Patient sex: M
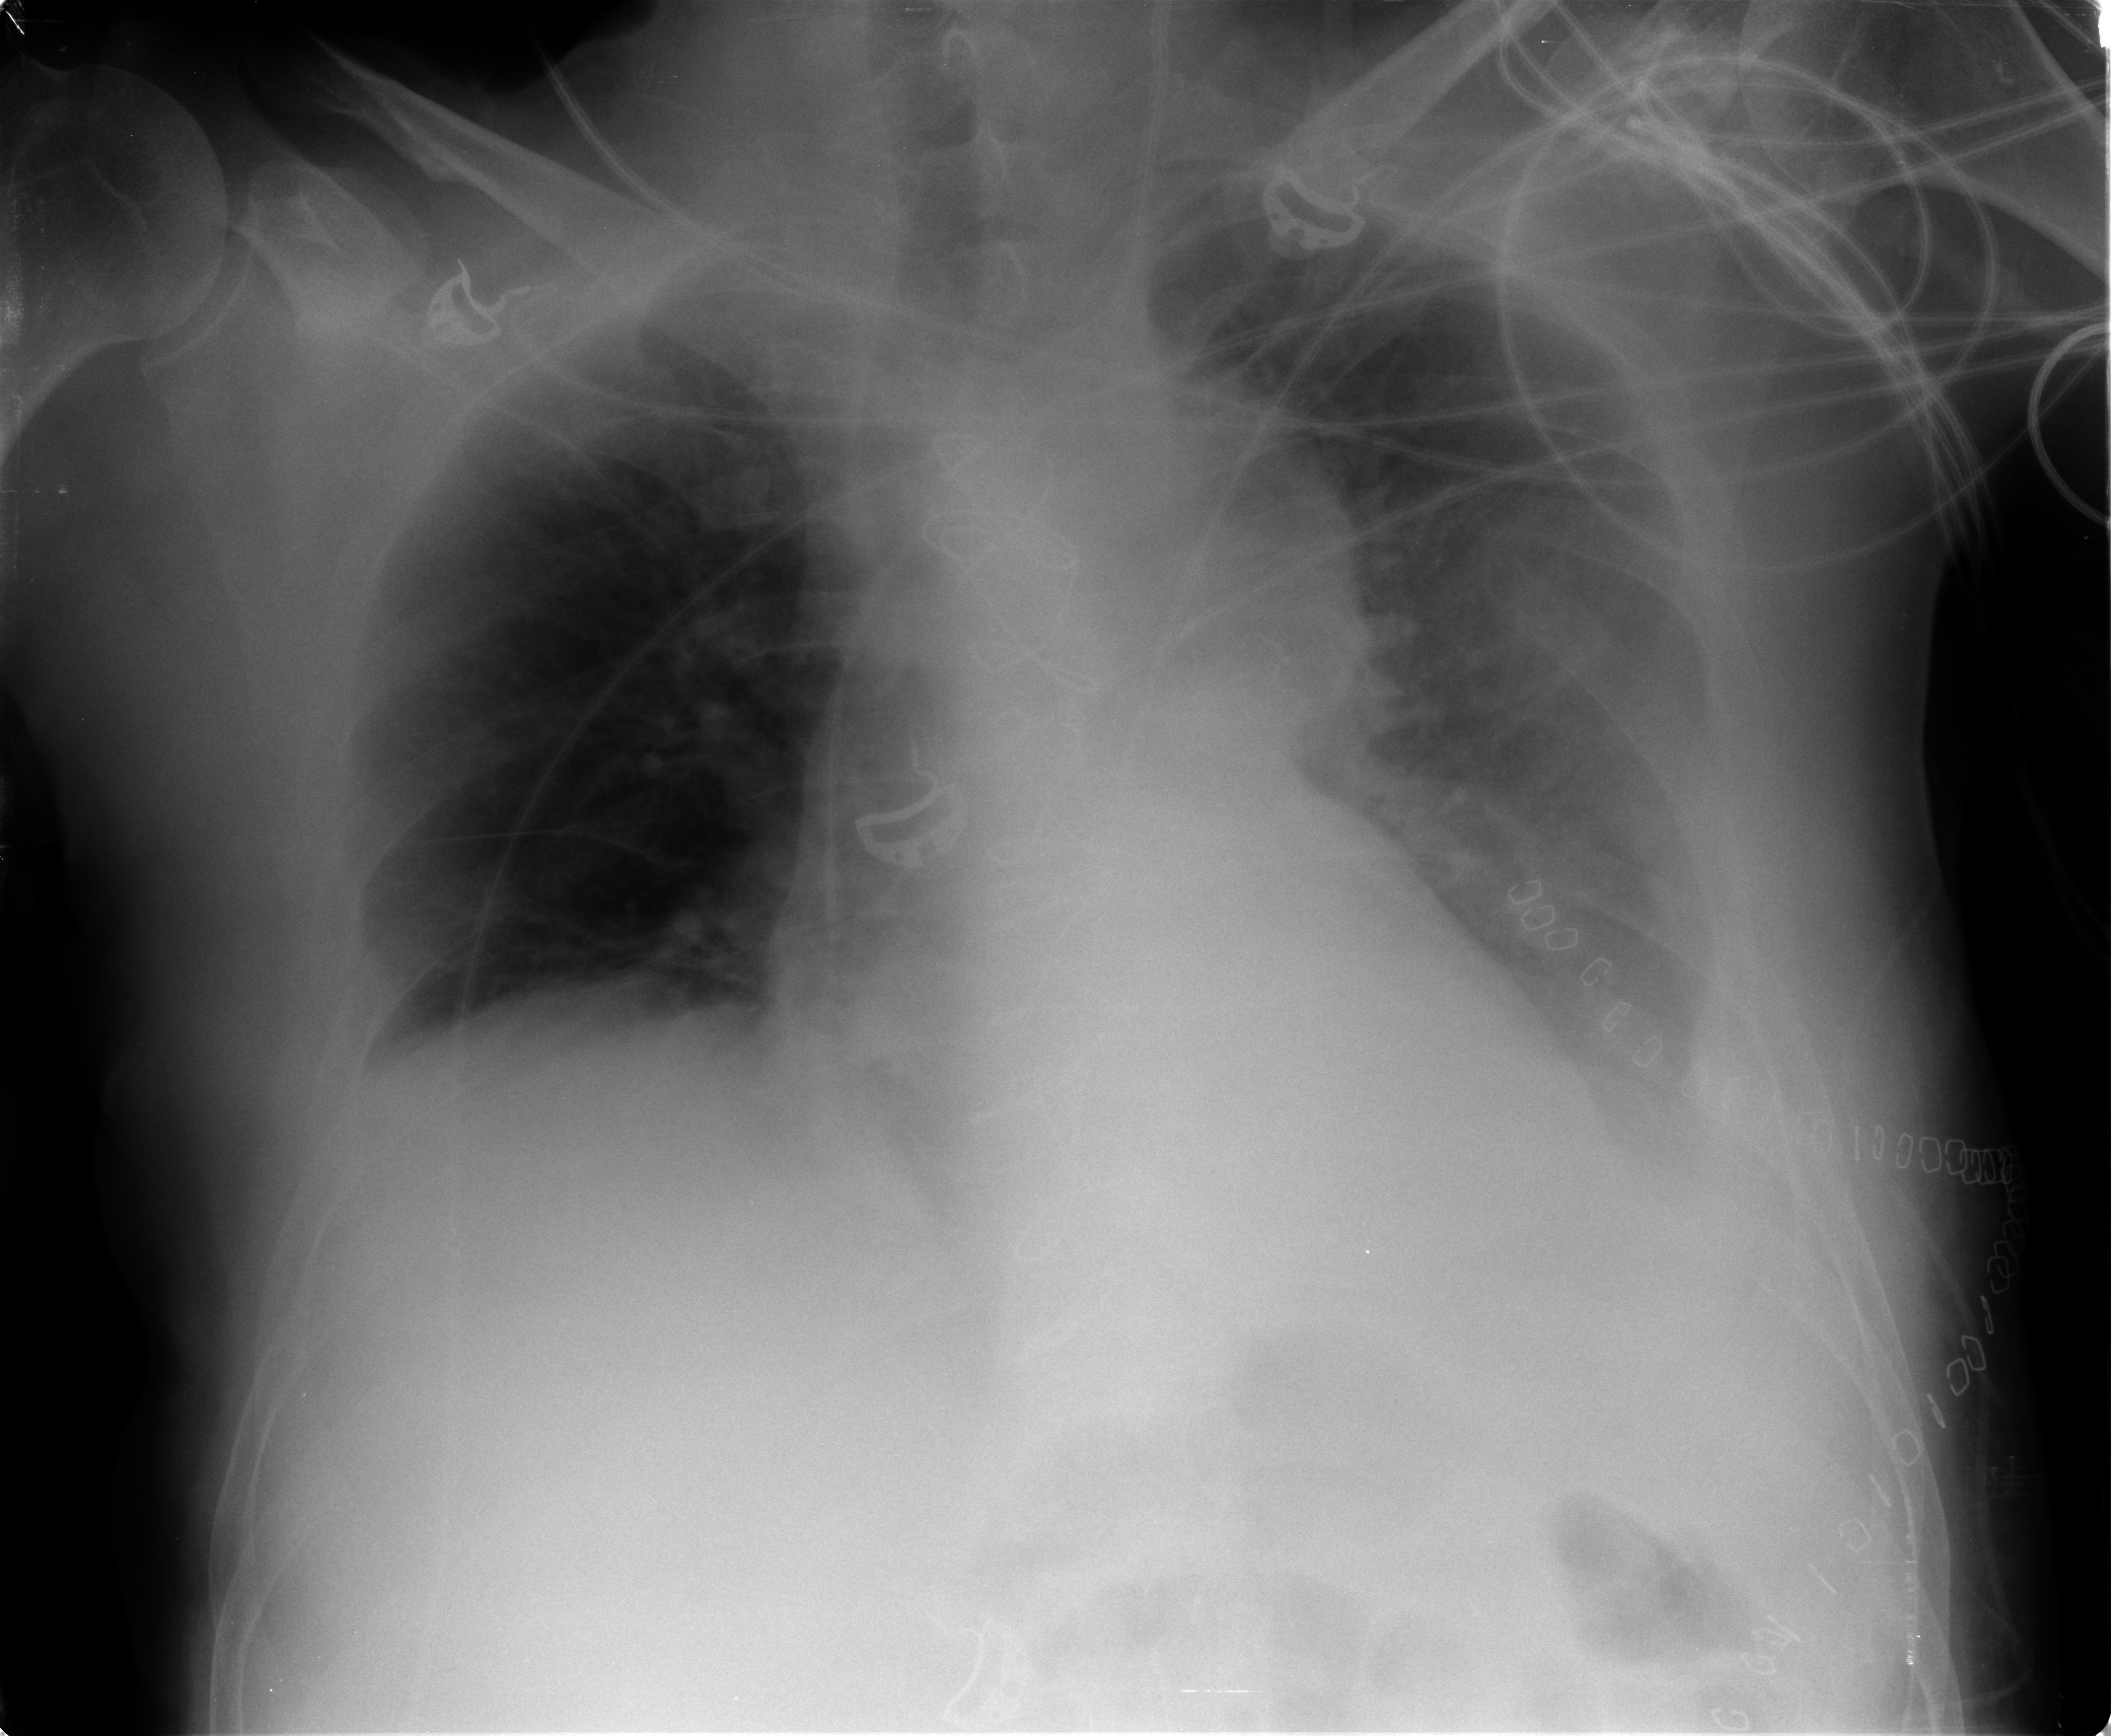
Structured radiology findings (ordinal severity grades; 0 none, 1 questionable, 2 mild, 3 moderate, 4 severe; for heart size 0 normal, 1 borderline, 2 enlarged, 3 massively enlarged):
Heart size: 0
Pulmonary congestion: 0
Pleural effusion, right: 0
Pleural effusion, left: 2
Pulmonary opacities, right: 0
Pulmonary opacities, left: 0
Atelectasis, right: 0
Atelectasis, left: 2